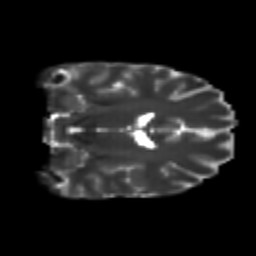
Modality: T2w
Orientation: coronal
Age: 22
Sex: female
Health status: healthy
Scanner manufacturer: philips
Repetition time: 7.385 s
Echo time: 0.08599 s